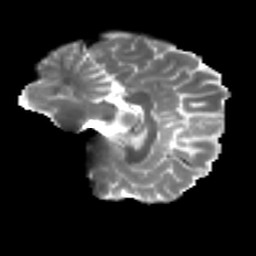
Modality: T2w
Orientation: sagittal
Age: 23
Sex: female
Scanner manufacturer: ge
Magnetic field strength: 3 T
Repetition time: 7.8 s
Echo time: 0.0606 s